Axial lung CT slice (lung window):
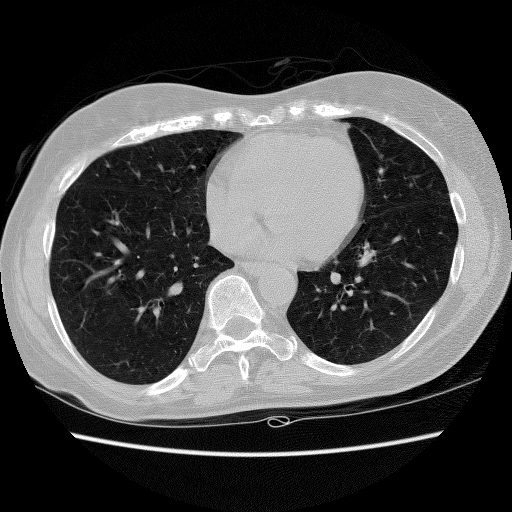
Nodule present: no